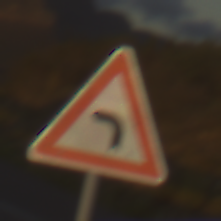
Verkehrszeichen: KurveLinks
Umgebung: Outdoor, RoadRail
Tageszeit: SunriseSunset
Wetter: PartlyCloudy
Licht: Natural
Jahreszeit: NotSpecified
Kontrast: HighContrast